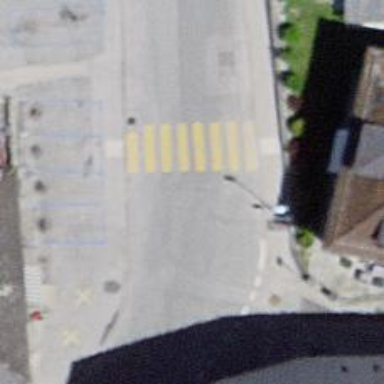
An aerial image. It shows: Marked crossing on the road.